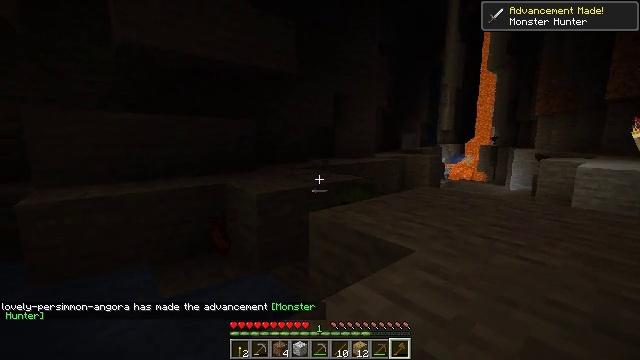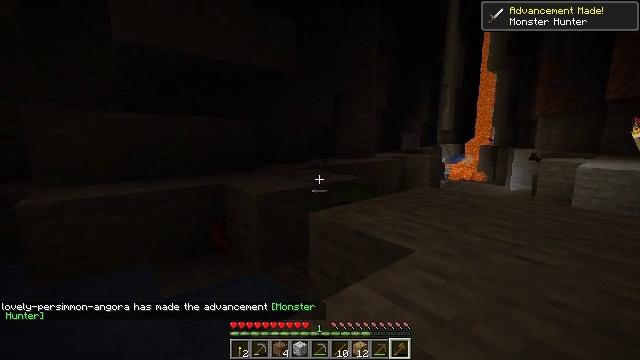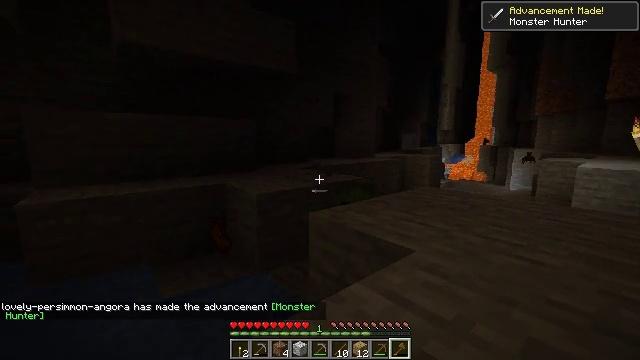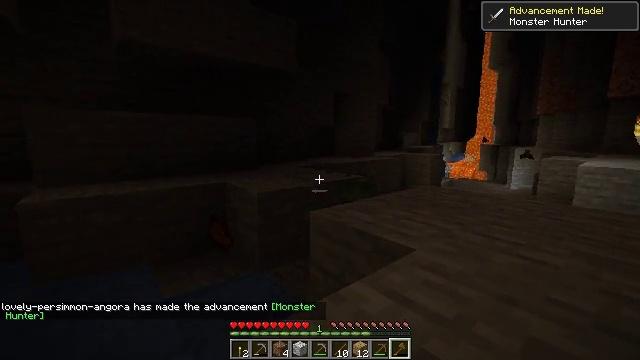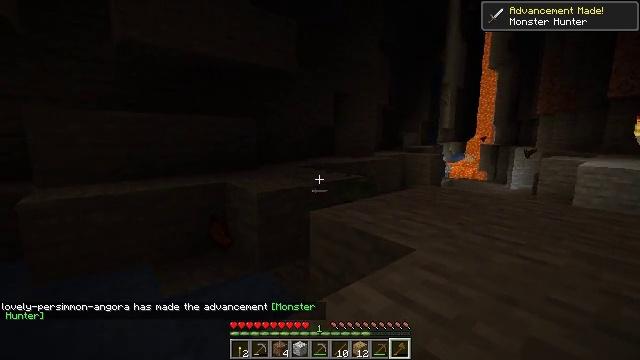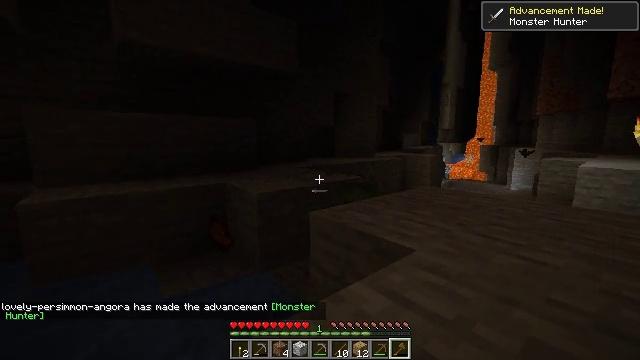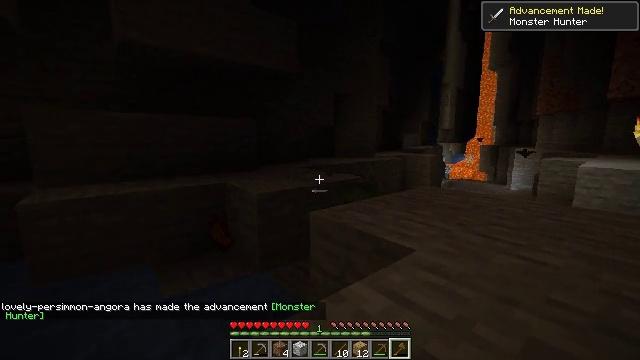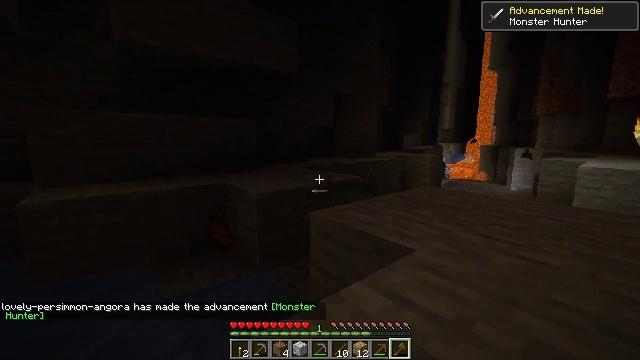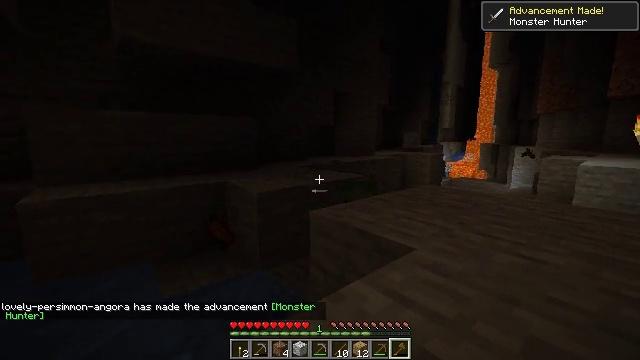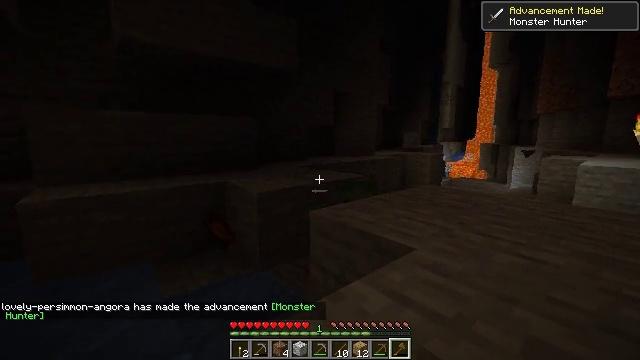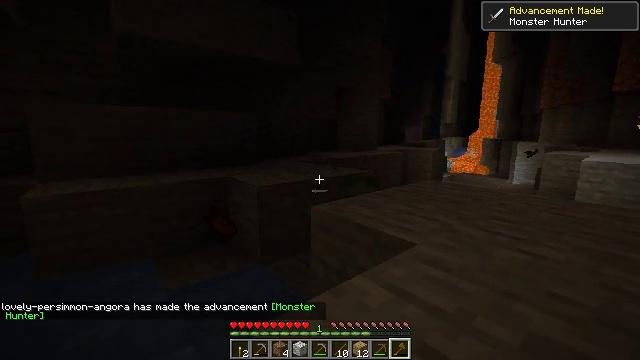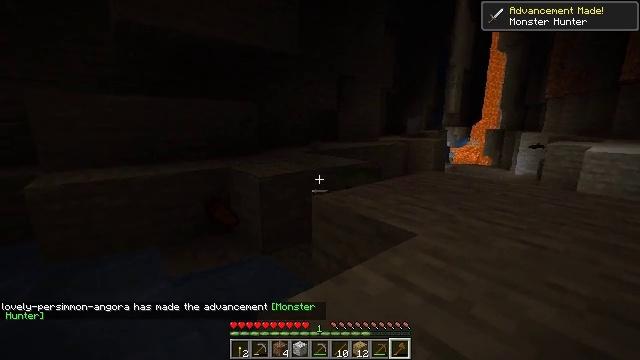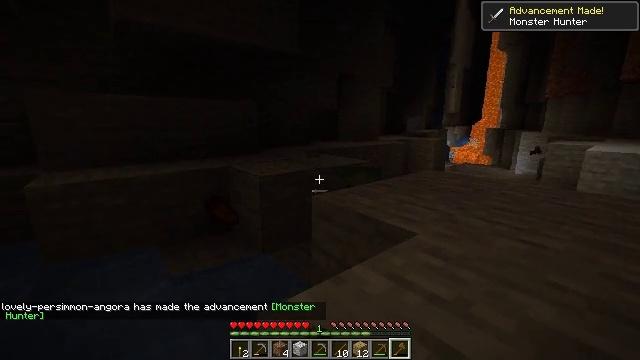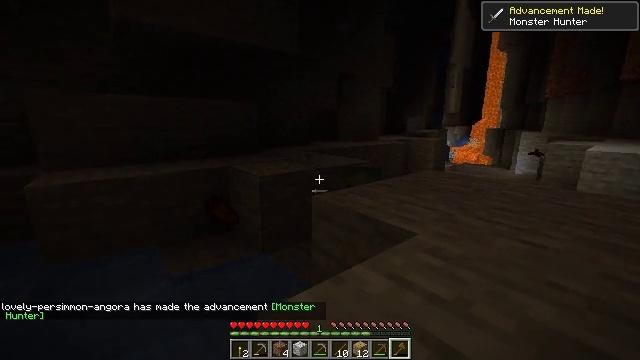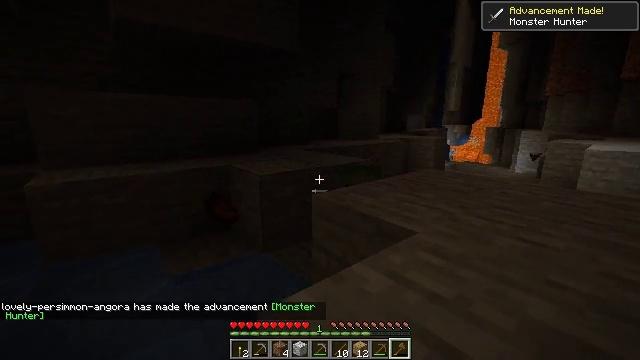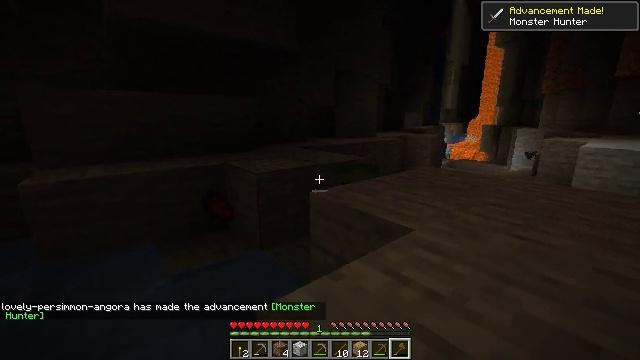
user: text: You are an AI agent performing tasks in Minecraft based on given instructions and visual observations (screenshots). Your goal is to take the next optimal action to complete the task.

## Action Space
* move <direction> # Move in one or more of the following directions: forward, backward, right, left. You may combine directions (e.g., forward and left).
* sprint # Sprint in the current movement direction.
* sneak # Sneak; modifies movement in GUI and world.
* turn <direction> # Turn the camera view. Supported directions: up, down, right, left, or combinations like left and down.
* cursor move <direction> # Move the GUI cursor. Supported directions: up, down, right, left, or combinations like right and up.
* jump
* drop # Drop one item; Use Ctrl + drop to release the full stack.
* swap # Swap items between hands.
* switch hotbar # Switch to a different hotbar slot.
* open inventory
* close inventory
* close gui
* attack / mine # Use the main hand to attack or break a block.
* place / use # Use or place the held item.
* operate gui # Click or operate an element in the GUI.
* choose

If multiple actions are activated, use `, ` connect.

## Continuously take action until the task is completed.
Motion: motion action
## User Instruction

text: Kill mobs.
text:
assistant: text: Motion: attack / mine
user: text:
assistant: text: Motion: attack / mine
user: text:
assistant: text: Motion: no_op
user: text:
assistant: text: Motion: no_op
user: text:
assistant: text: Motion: attack / mine
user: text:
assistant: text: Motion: attack / mine
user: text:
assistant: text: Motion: attack / mine
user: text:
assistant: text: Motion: attack / mine
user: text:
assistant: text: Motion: no_op
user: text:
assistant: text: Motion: turn down
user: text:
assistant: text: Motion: turn down, attack / mine
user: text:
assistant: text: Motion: attack / mine
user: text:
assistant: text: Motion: attack / mine
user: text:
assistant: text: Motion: attack / mine
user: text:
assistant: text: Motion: no_op
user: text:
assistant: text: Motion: no_op
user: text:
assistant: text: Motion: turn right
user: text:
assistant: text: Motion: turn right and up
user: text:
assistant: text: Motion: no_op
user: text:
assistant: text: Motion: attack / mine
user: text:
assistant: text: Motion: attack / mine
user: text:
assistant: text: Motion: attack / mine
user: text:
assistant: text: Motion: attack / mine
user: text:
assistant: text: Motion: attack / mine
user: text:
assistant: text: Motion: no_op
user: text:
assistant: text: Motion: attack / mine
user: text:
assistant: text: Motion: attack / mine
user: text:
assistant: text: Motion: attack / mine
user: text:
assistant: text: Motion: no_op
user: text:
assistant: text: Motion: attack / mine